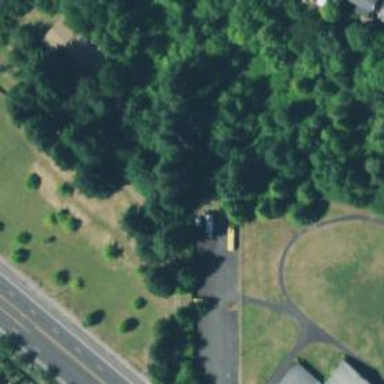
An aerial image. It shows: Driveway for service vehicles.